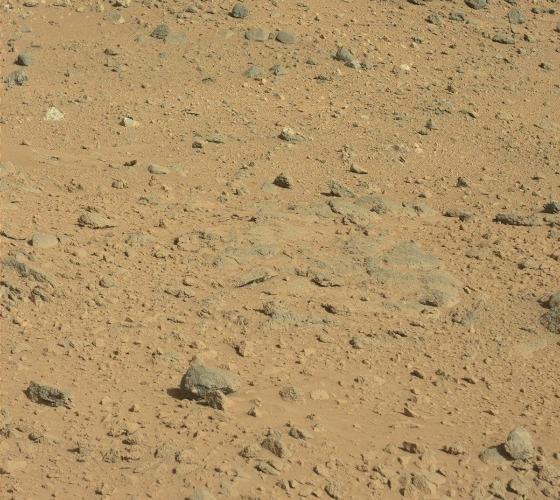
Terrain classes present: Gravel / Sand / Soil, Rock, Shadow